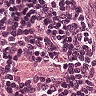
Metastatic tissue present: no